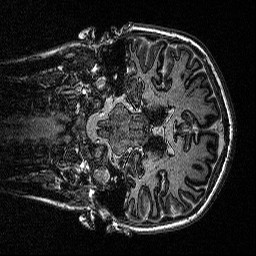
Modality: MP2RAGE
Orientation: coronal
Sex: female
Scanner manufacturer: siemens
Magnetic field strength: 3 T
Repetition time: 5 s
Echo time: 0.00292 s